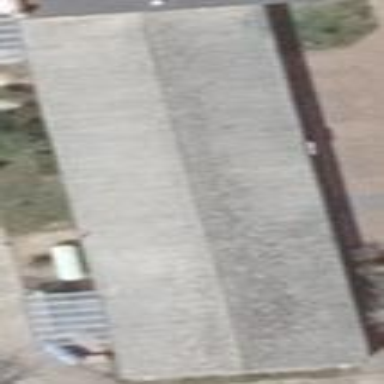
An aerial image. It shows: Commercial building.